A scalogram of one vibration snapshot from a rotating bearing is shown, computed with a continuous wavelet transform. Based on the visible evidence, which condition applies: normal, inner_race, outer_race, ball?
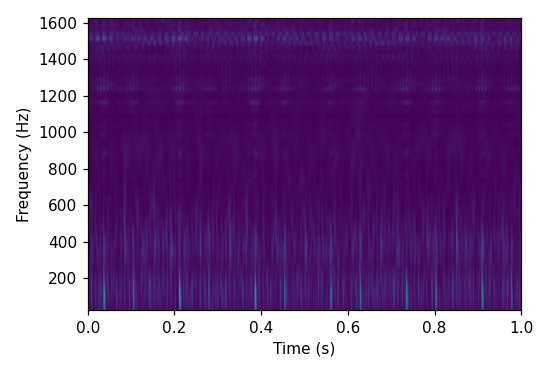
Answer: outer_race